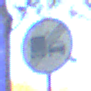
Verkehrszeichen: EndeUeberholverbotKraftfahrzeuge
Umgebung: Outdoor, Urban
Tageszeit: Midday
Wetter: Clear
Licht: Natural
Jahreszeit: NotSpecified
Kontrast: LowContrast